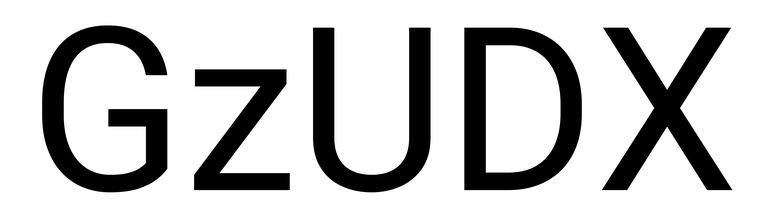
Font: Roboto_Regular